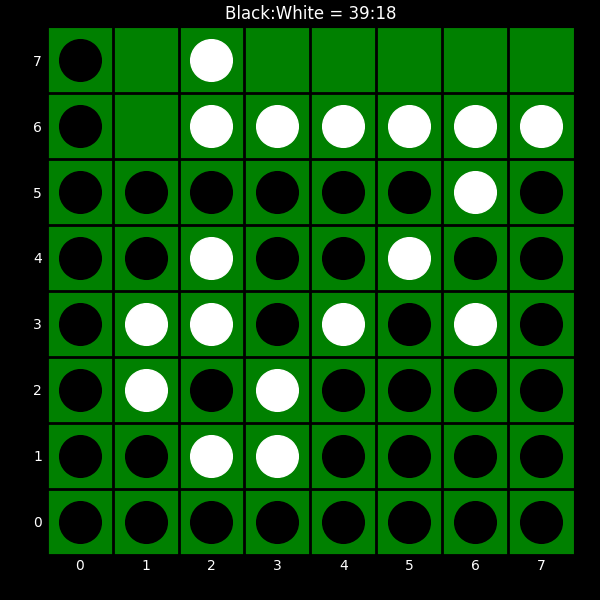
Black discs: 39
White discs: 18